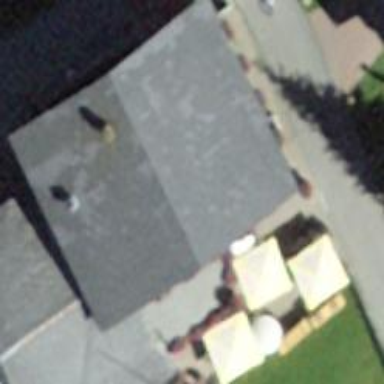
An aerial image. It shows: Restaurant.